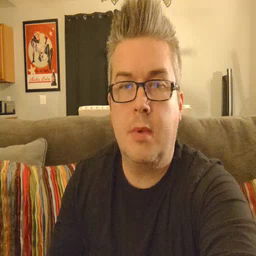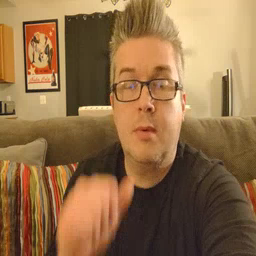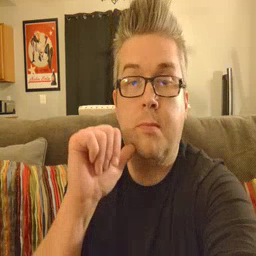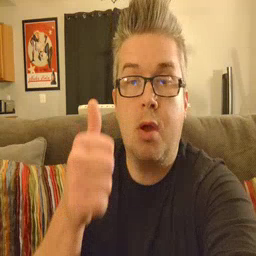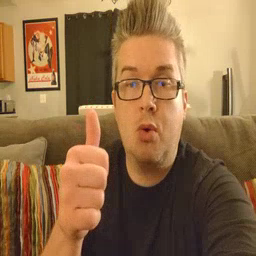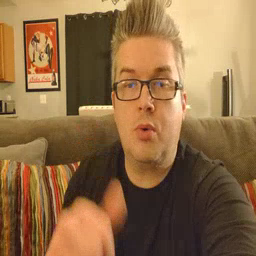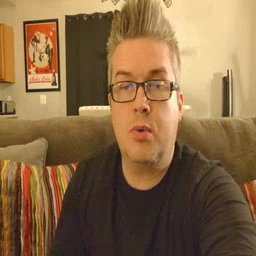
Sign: tomorrow